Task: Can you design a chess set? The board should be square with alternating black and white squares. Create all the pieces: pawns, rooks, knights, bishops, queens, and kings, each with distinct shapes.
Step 2489:
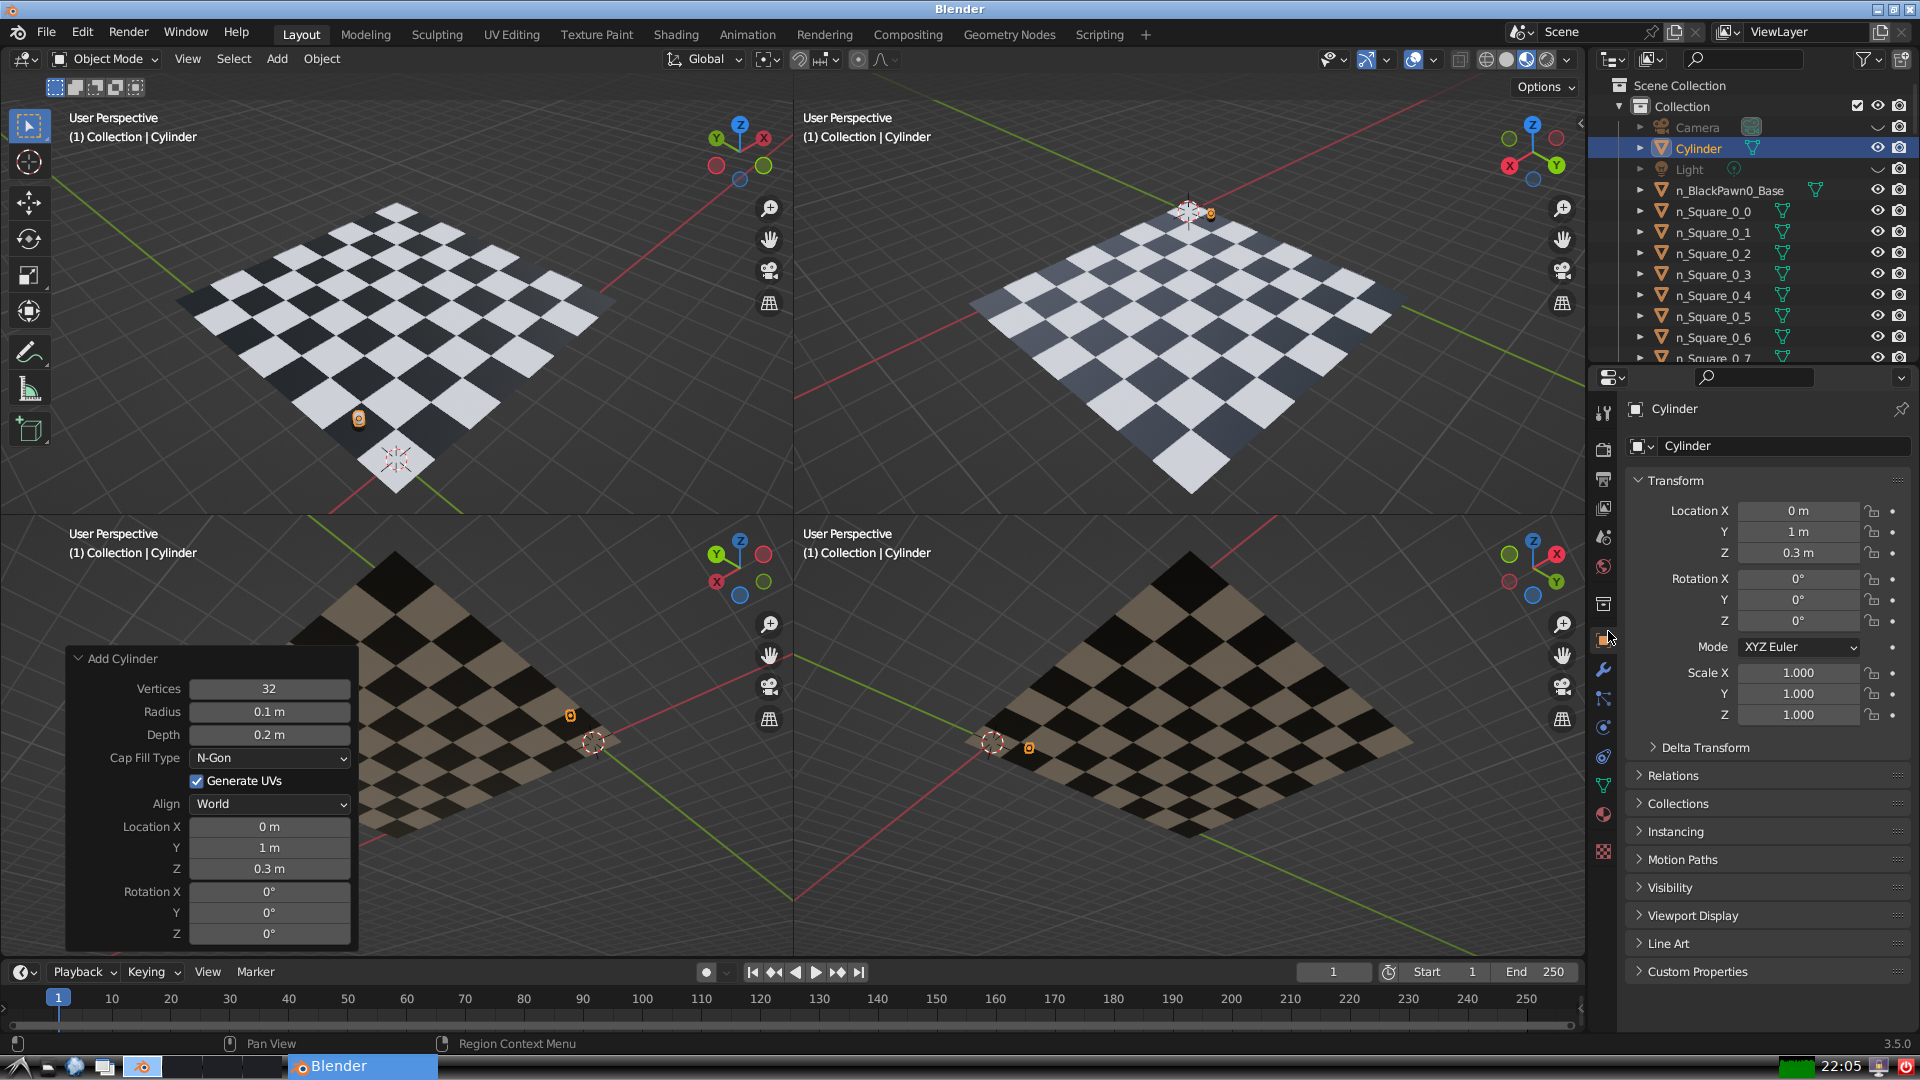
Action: {"mouse_move": [1732, 445]}